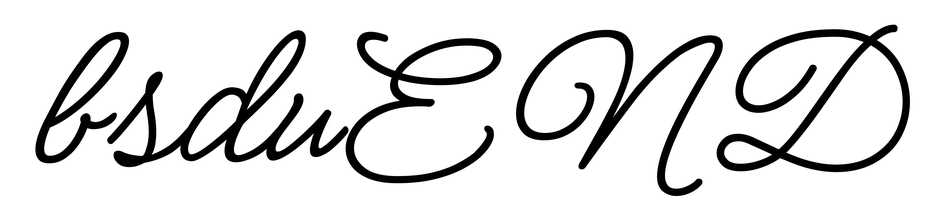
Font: MeowScript-Regular